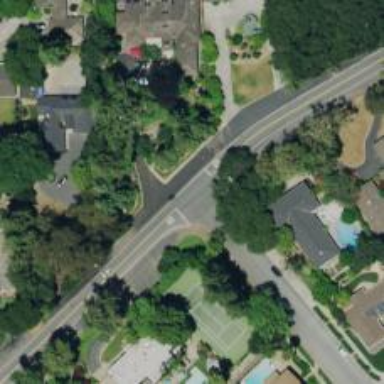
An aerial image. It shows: Road with stop sign.